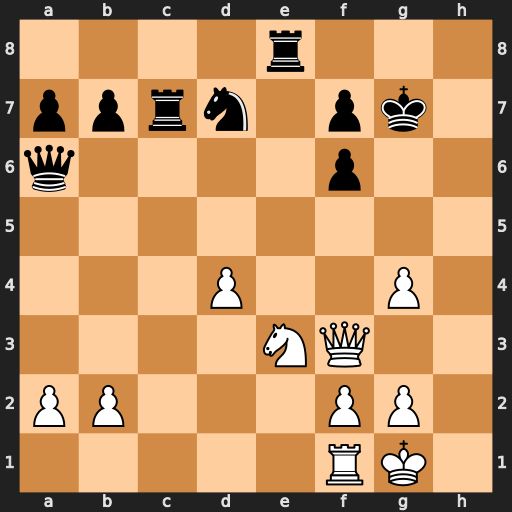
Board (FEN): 4r3/pprn1pk1/q4p2/8/3P2P1/4NQ2/PP3PP1/5RK1
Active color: w
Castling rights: -
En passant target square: -
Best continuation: Nf5+ Kg8 Qf4